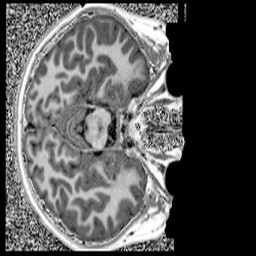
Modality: UNIT1
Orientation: axial
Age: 10
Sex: male
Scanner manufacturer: siemens
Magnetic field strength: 3 T
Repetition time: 4 s
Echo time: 0.00303 s